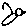
Label: bird